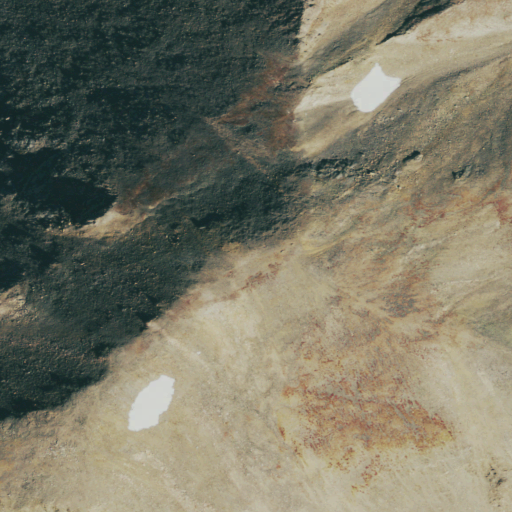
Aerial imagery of mountain in Colorado named Parry Peak containing barren land, grassland, and snow